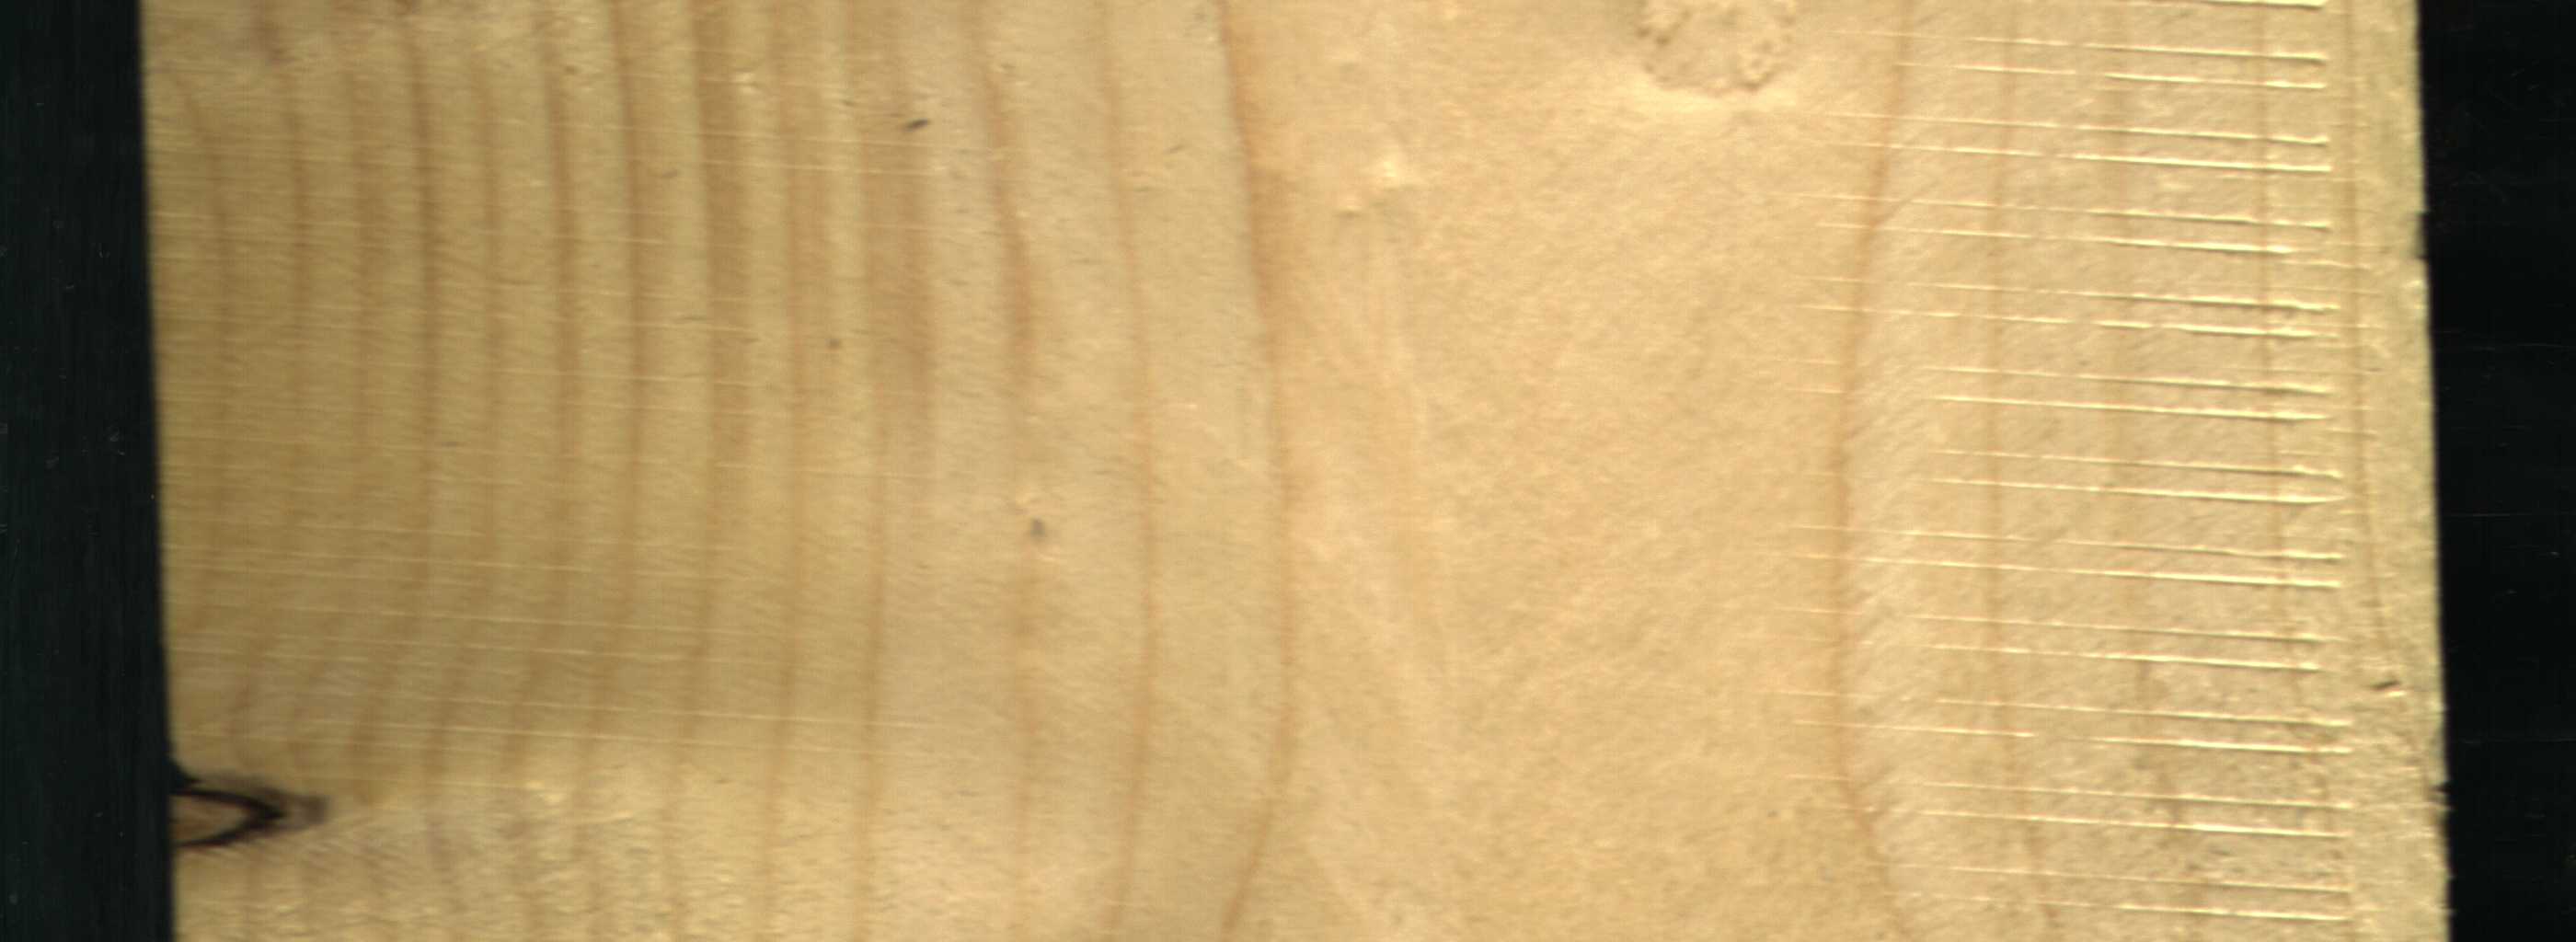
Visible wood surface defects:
Dead_Knot